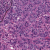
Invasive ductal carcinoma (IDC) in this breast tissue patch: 1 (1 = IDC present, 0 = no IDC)